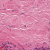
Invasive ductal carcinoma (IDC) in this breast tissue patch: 0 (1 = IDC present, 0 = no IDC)